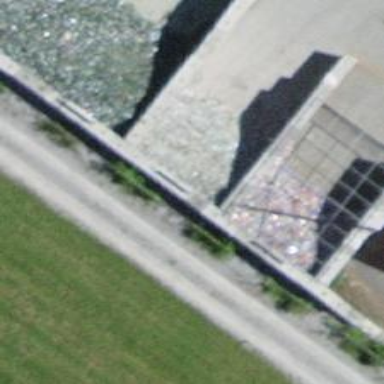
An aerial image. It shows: Wall barrier.